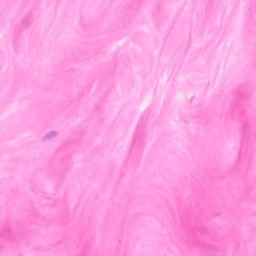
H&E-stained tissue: Breast